Current action and preconditions to check: trajectory_clear

Your task: For each precondition in the list above, predict whether it will hold at this action.

Consider the current scene as observed from the mobile robot's camera, and analyze the predicted future states of all dynamic agents (e.g., people, animals, vehicles, or any moving entities) within the NEXT SECOND.

IMPORTANT: Only answer "very likely" if you are absolutely certain—based on strong, clear evidence—that a dynamic agent will violate the precondition in the predicted future state. Do NOT answer "very likely" for unlikely, ambiguous, or low-probability risks.

Ask yourself for each precondition: Is there a high probability, with clear and convincing evidence, that the predicted future states of any dynamic agent will interfere with the predicted future state of the currently executing action within the NEXT SECOND, causing that precondition to fail?

Assess the risk level based on these predictions. Use "likely" or "very likely" if motions create a clear risk of interference.

Use "neutral" or "improbable" if agents are nearby but their predicted paths are clearly diverging or non-conflicting.

Failure Risk Categories: "very improbable", "improbable", "neutral", "likely", "very likely"

Answer Format: Output ONLY the probability_of_failure value from these categories: "very improbable", "improbable", "neutral", "likely", "very likely"

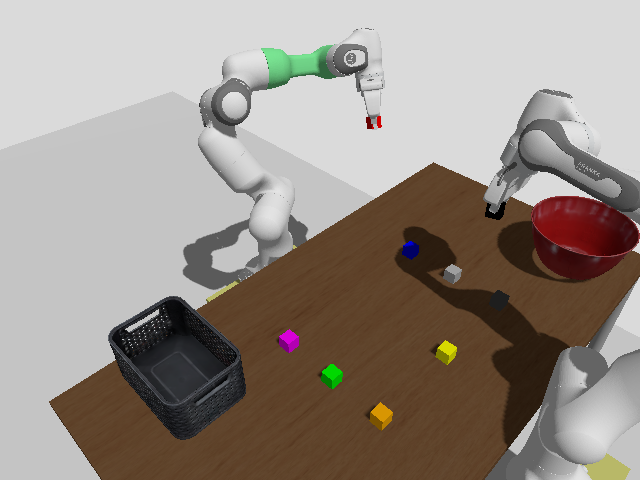

Answer: very improbable